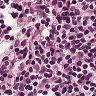
Metastatic tissue present: no